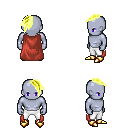
a pixel art fantasy rpg character, male body template, dark elf, purple skin, maroon cape, white pants, gold long mohawk hairstyle, gold boots, four views (front, back, left, right), 2x2 character sprite sheet, small pixel art, hard edges, no anti-aliasing